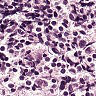
Metastatic tissue present: no